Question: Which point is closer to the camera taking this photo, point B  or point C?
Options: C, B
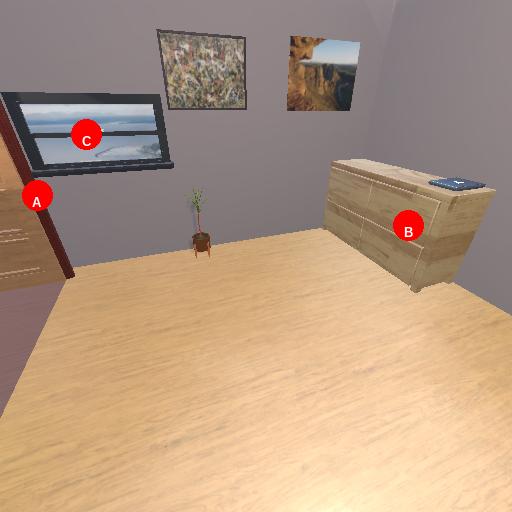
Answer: C